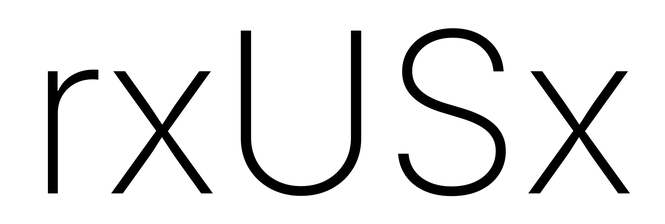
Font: Inter_ExtraLight